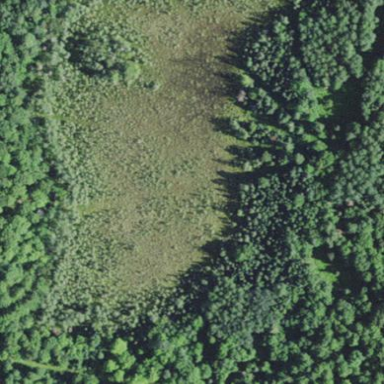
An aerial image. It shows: Bog wetland area.